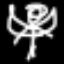
Label: angel